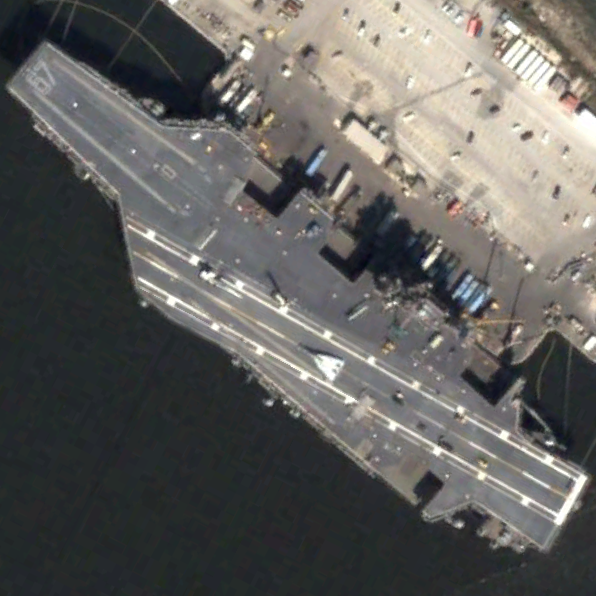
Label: KittyHawk-class_aircraft_carrier